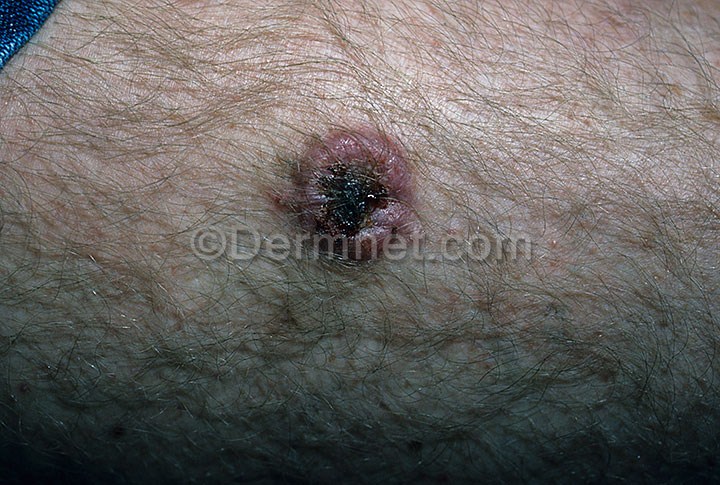
Disease: Actinic Keratosis Basal Cell Carcinoma and other Malignant Lesions